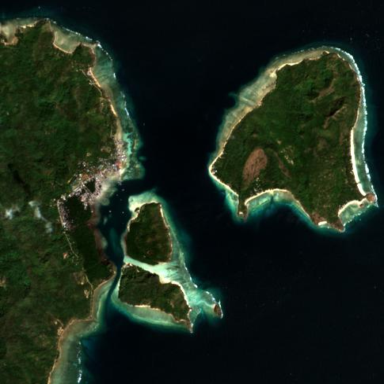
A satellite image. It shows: Island with natural coastline.